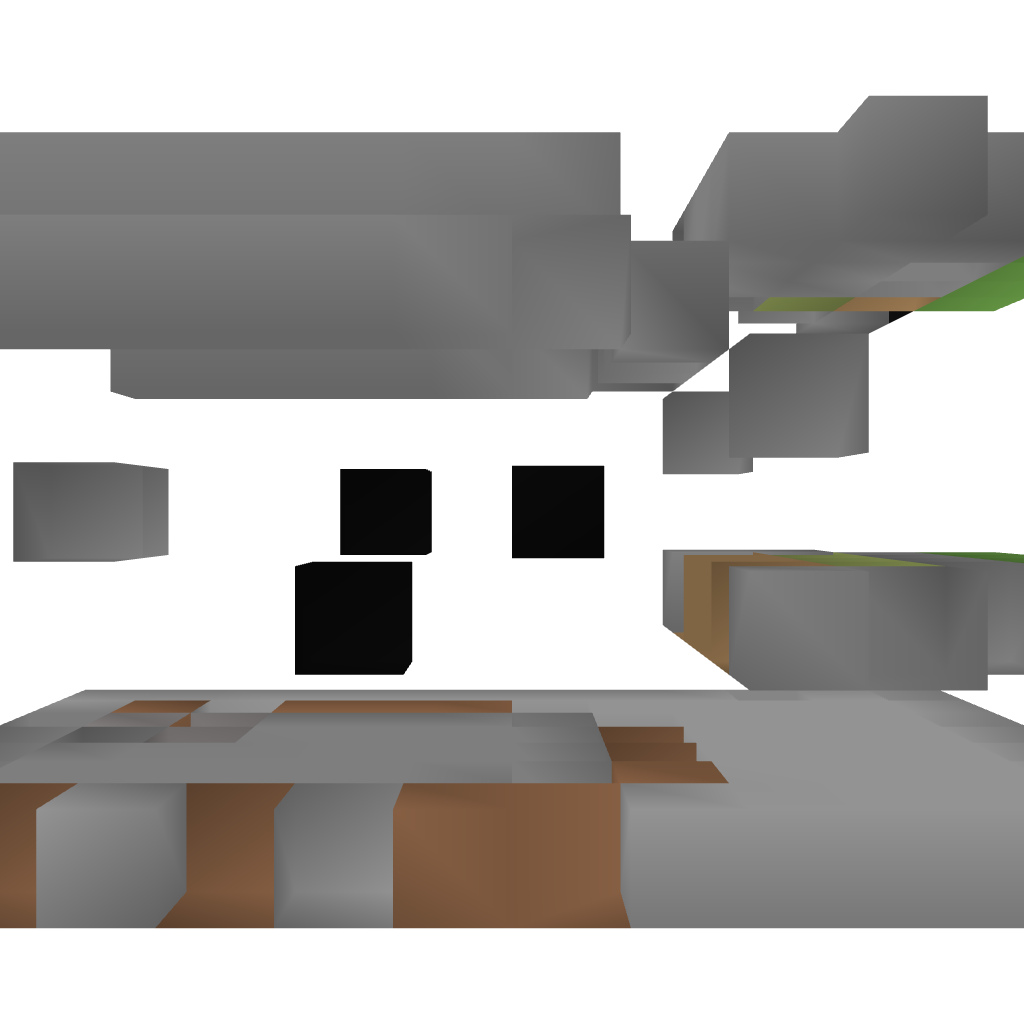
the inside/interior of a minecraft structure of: Redstone Mine Bomb(BreakDiamonds)